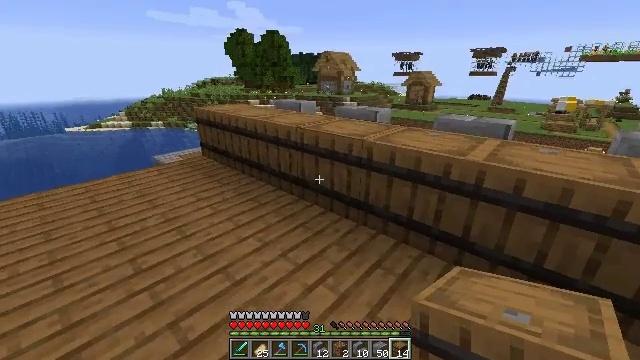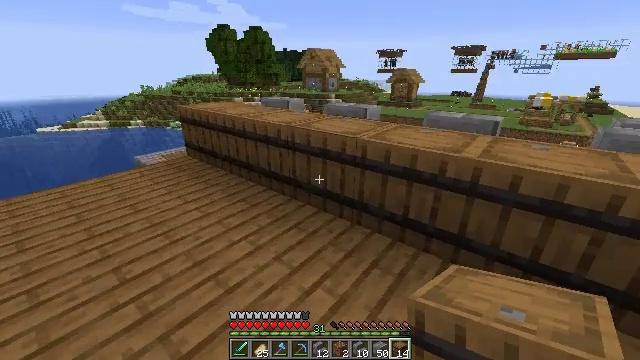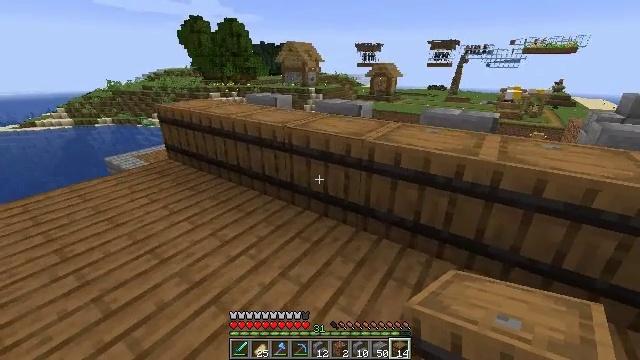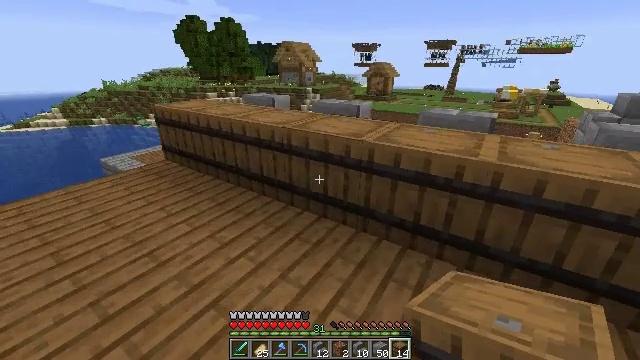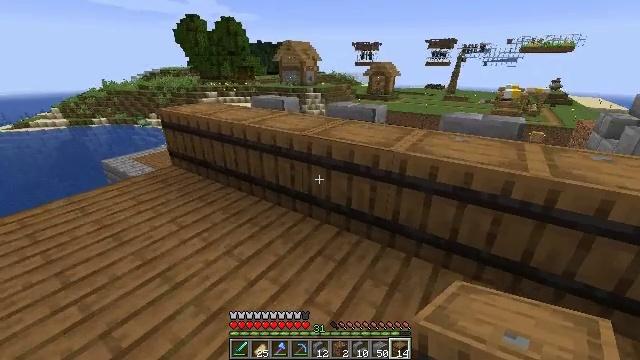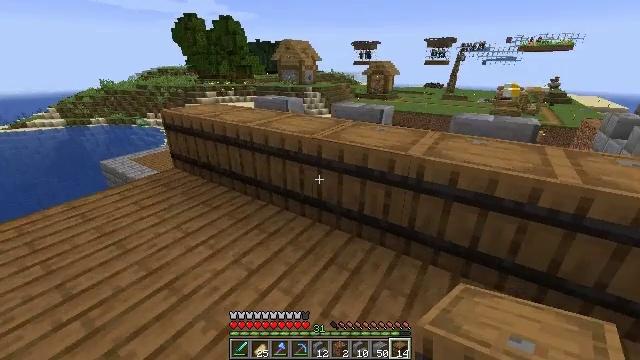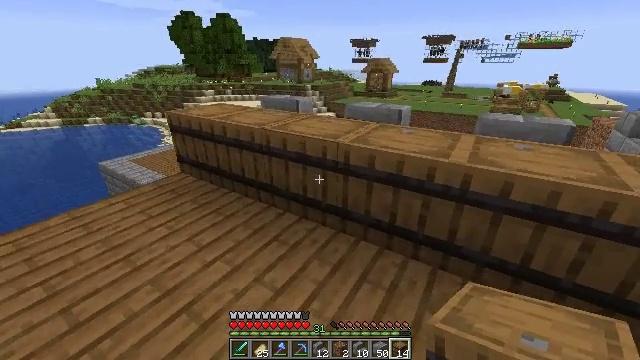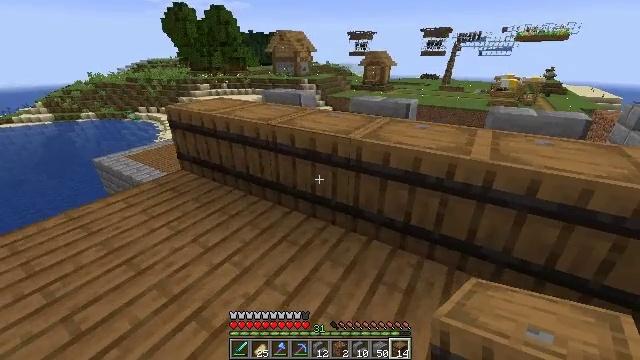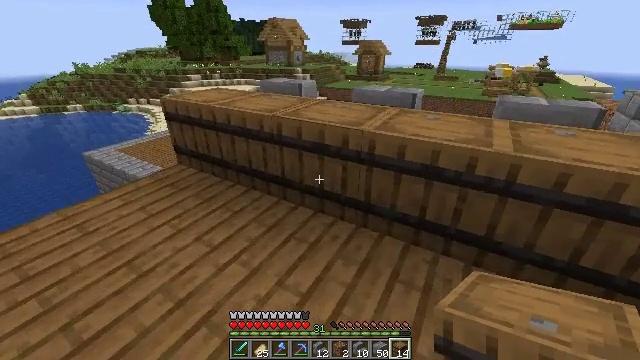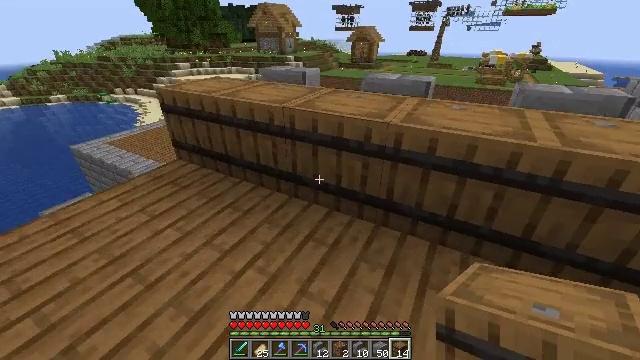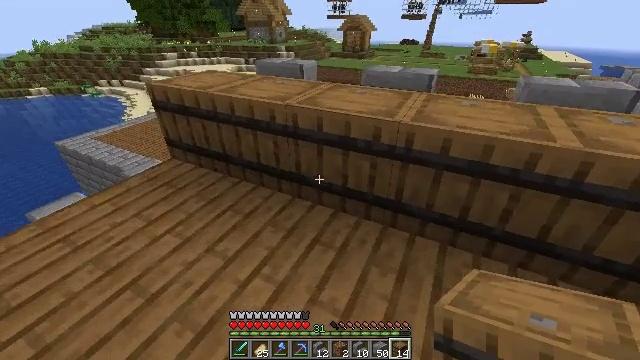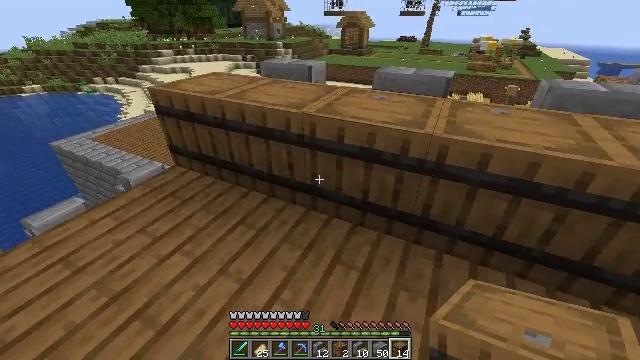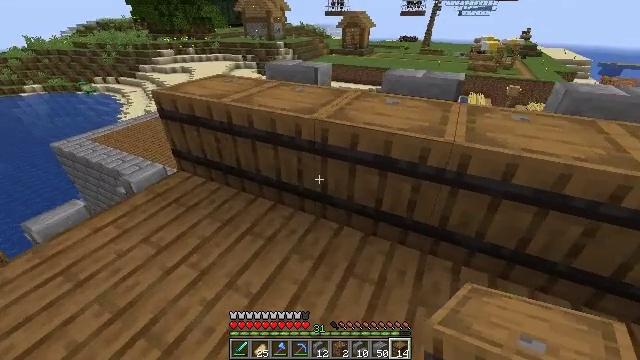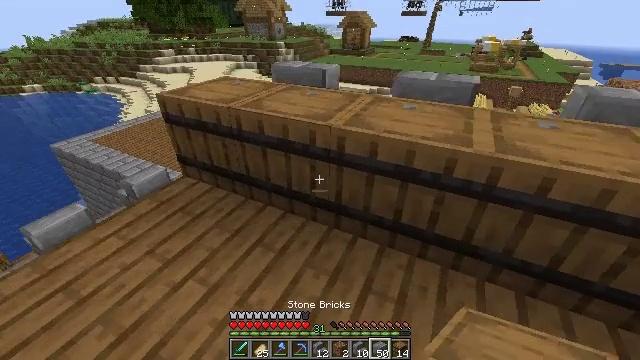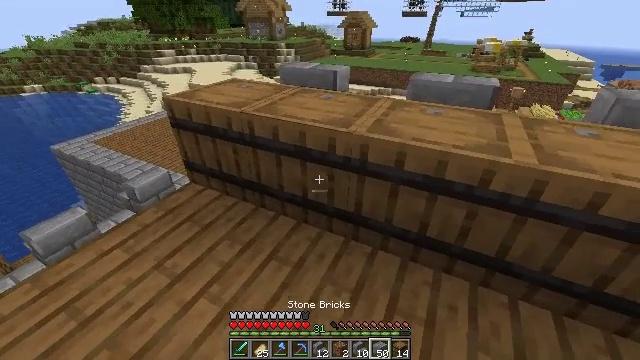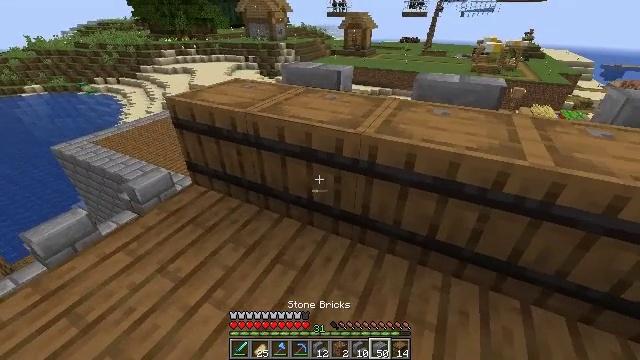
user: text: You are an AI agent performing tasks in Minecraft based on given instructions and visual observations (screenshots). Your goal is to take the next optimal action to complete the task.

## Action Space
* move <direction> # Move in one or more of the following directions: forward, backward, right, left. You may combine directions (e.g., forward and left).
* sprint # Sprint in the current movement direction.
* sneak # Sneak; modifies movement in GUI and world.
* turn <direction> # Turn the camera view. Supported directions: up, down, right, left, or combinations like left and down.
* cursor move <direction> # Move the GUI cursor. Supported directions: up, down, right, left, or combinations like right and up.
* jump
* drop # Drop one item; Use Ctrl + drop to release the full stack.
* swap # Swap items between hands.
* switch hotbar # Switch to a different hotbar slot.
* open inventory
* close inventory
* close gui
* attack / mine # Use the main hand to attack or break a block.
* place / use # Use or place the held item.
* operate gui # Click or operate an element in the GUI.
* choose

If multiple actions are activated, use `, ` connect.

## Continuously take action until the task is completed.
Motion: motion action
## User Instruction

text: Attack the barrel to gather it.
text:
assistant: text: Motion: move forward and move left, turn right
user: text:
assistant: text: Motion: move forward and move left, turn right
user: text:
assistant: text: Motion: move forward and move left
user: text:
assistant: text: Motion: move forward and move left
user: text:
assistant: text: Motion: move forward and move left
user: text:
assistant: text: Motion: move forward and move left
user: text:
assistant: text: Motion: move forward and move left, turn down
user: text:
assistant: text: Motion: move forward and move left, turn right and down
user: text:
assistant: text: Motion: move forward and move left, turn right and down
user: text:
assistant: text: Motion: move forward and move left, turn right and down
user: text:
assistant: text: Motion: move forward and move left
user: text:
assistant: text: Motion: move forward and move left
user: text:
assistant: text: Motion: move forward and move left
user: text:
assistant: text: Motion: no_op
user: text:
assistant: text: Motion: no_op
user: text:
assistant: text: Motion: no_op
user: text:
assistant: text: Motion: no_op
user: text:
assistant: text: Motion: no_op
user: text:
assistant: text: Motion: no_op
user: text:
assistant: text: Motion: no_op
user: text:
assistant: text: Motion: no_op
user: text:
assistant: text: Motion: no_op
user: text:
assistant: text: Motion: no_op
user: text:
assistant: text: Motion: move forward and move left
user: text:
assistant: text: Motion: move forward and move left
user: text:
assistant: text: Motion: move forward and move left, turn right and down
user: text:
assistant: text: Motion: move forward and move left, turn right and down
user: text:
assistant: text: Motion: move forward and move left, turn right
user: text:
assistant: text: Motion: move forward and move left
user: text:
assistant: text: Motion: no_op